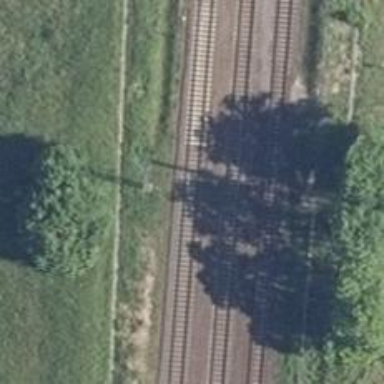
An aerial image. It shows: Railway signal.